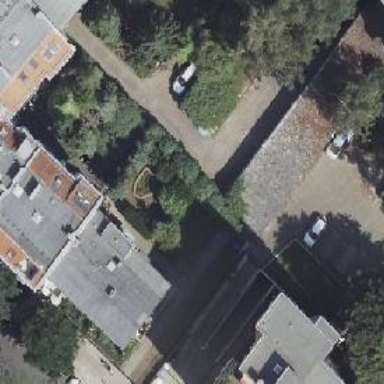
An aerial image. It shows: Group of garages.